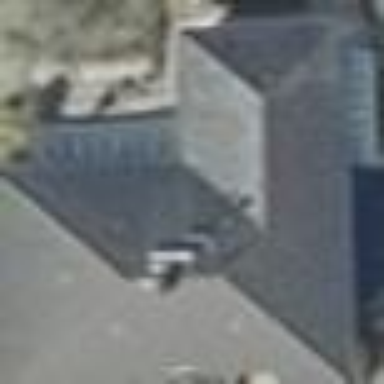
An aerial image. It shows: Simple house.